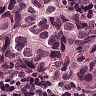
Metastatic tissue present: yes